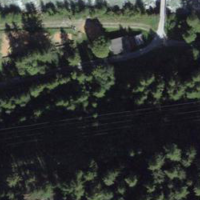
EUNIS habitat code: 43
Species observed at this site:
Lophophanes cristatus